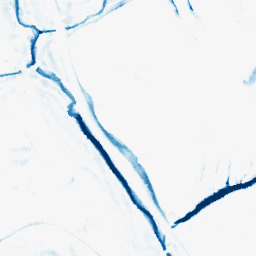
Category: morphological
Decomposition family: morphological_square
Decomposition parameters: operation: closing
size: 10
Upsampling method: regularized
Upsampling parameters: scale: 2
lambda_reg: 0.01
Upsampling scale: 2